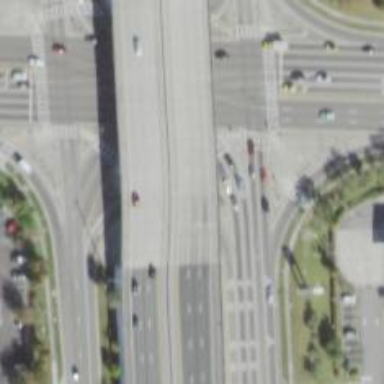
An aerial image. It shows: Primary link highway.